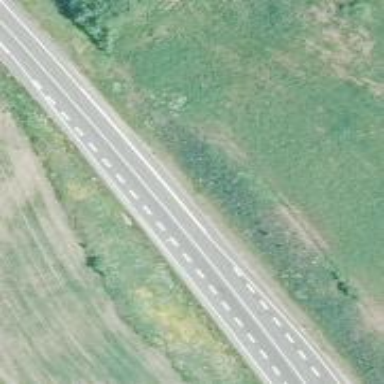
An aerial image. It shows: Asphalt trunk highway designated as motorroad.